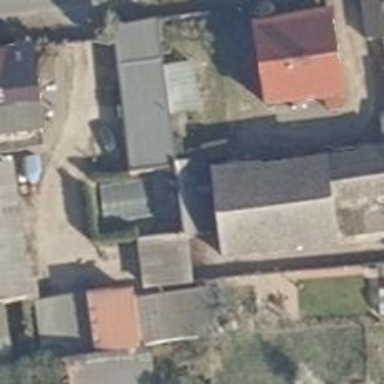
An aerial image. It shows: Barn.